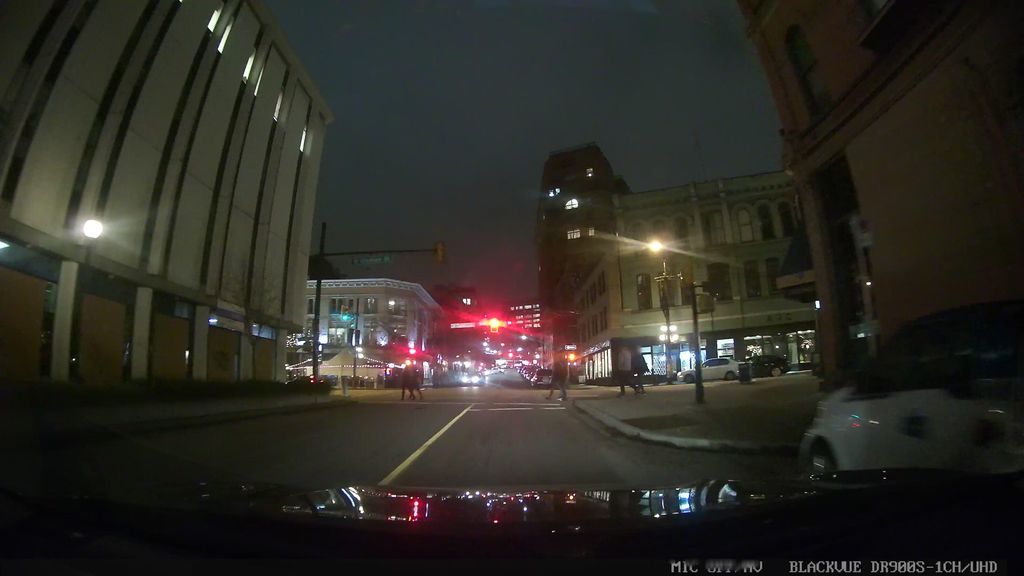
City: vancouver